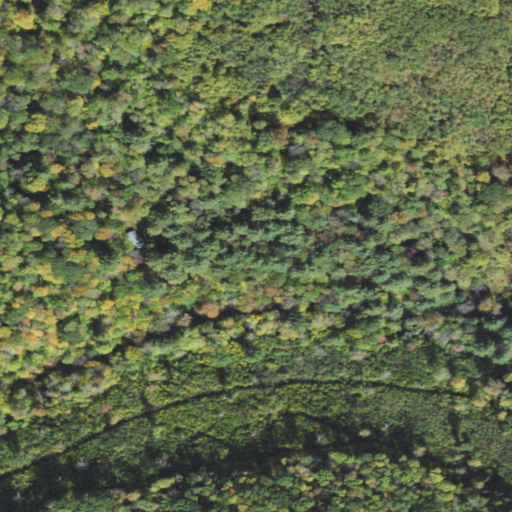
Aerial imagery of valley in Pennsylvania named Beaver Hollow containing deciduous forest, open development, mixed forest, and grassland